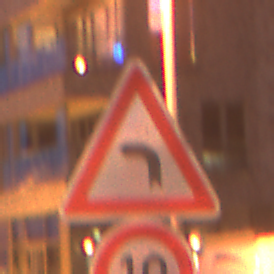
Verkehrszeichen: KurveLinks
Zusatzzeichen unten: Geschwindigkeit10
Umgebung: Outdoor, Urban
Tageszeit: Night
Wetter: PartlyCloudy
Licht: Artificial
Jahreszeit: NotSpecified
Kontrast: HighContrast